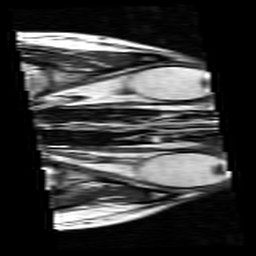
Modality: T2w
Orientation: axial
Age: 22
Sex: female
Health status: ill
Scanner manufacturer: siemens
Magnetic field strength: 3 T
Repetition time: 5 s
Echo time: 0.085 s